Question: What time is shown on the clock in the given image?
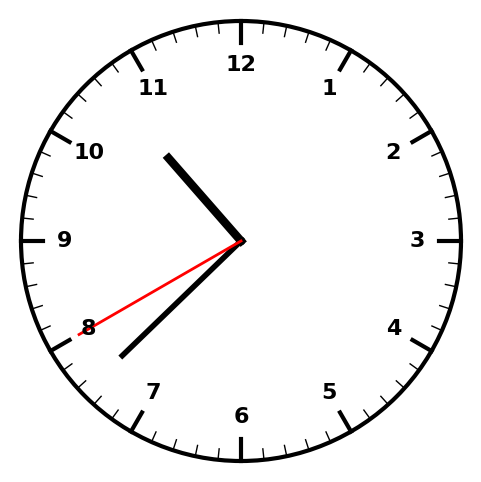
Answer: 10:37:40